Question: I have an excel file with contents and background color,
something like the first row:

I want to delete all the contents in the first row, there is a command that do that?
I succeeded to delete the cells of A3:I3:
'''
esh.Range('A1:I1').value = [];
'''
I tried to color the J1 cell by white, but it let me the cell of J2 and I need to get the cell of J3.
so I need to color J1 by 'NoFill'.
how can I do that?
I have to say that
'''
e = actxserver ('Excel.Application'); %# open Activex server
ewb = e.Workbooks.Open(filename); %# open the file
esh = ewb.ActiveSheet;
clr = [255 255 255] * [1 256 256^2]';
esh.Range('A1:I1').value = [];
esh.Range('J1:J1').Interior.Color = clr;
set(e, 'DisplayAlerts', 0); % Stop dialog!
xlWorkbookNormal = excelWorkbook; %# it's the Excel constant, not sure how to pass it other way
ewb.SaveAs(filename, xlWorkbookNormal)
ewb.Close(false)
e.Quit
e.delete
'''
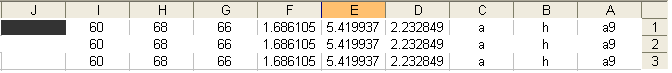
Answer: '''
esh.Range(J1).interior.ColorIndex = 0;
'''